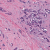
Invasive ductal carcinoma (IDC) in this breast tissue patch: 1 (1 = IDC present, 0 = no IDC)